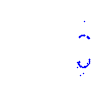
Particle: proton